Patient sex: F
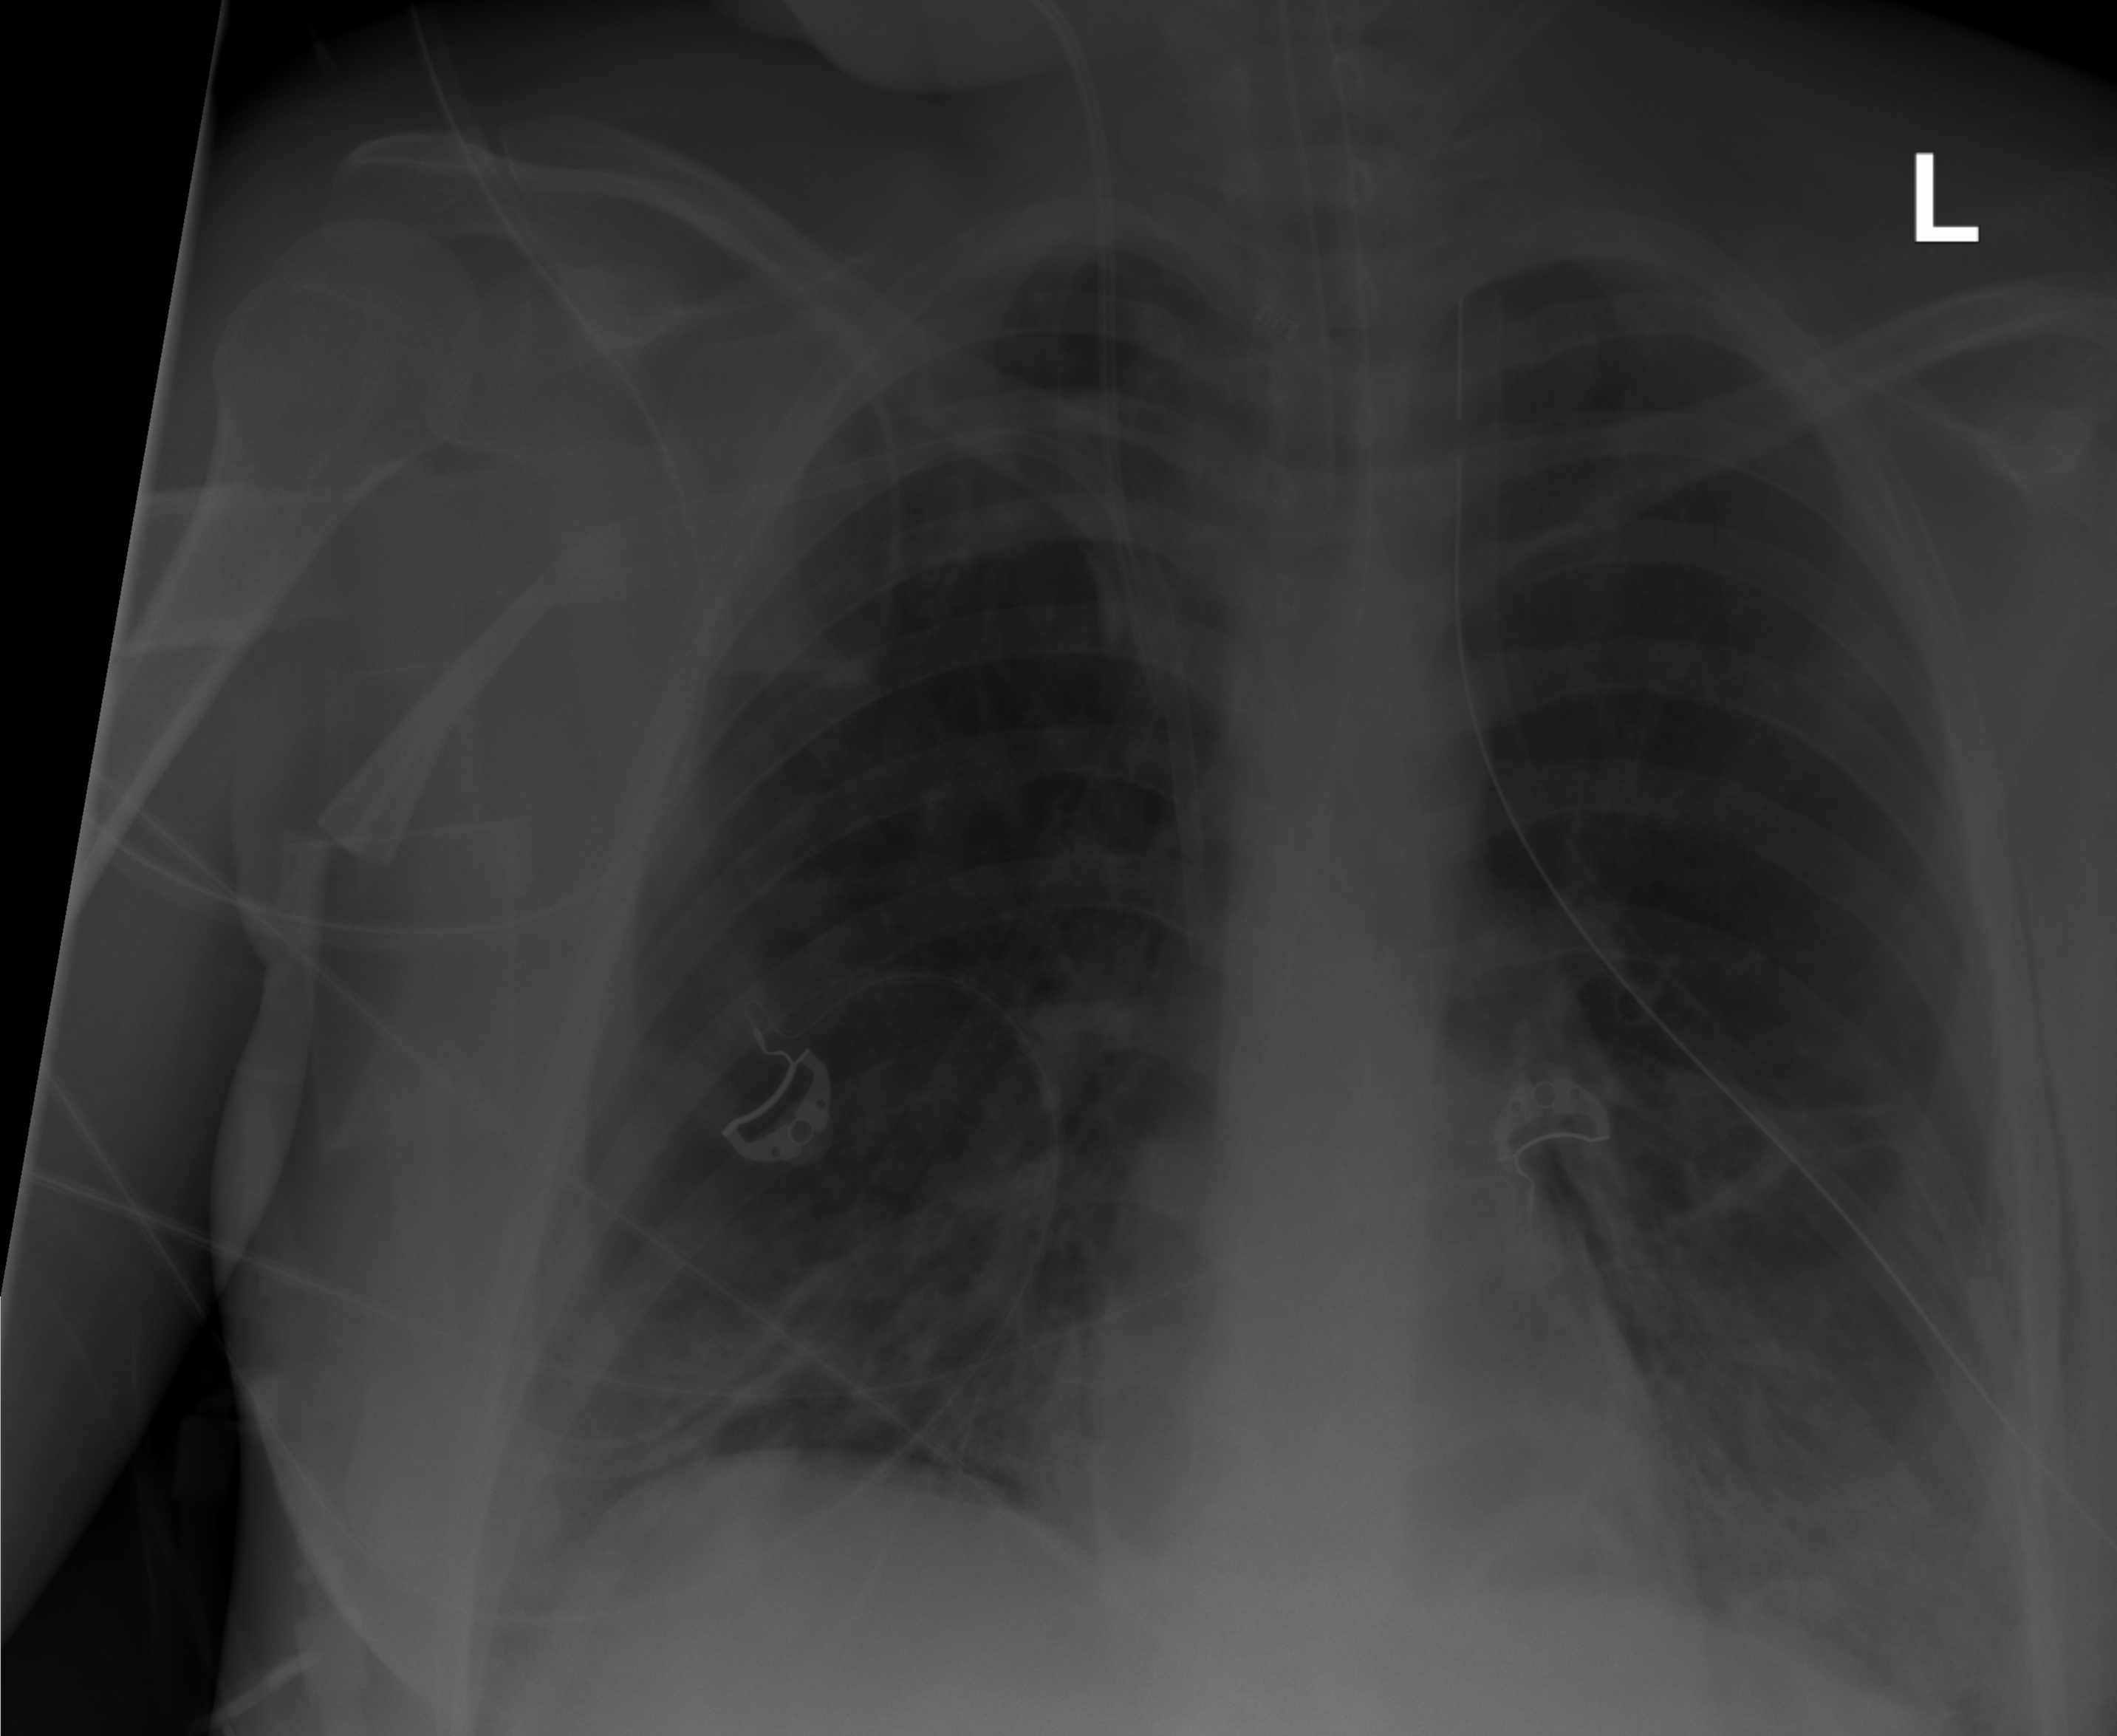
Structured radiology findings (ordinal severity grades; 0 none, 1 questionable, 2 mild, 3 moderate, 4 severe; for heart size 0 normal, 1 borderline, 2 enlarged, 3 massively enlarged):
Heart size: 0
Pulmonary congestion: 0
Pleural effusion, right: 0
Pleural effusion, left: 0
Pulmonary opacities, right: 3
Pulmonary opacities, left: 3
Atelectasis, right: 0
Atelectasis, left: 0